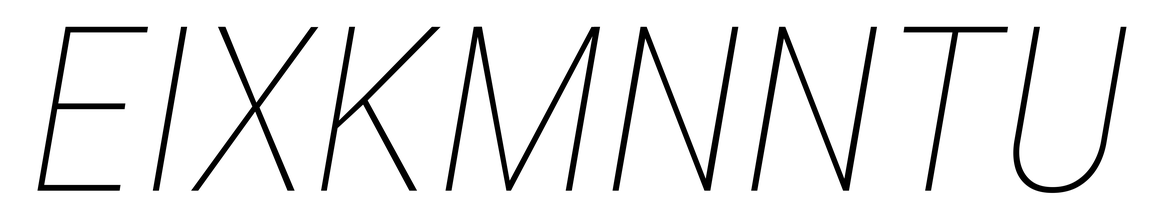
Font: Roboto-Italic_Condensed_Thin_Italic